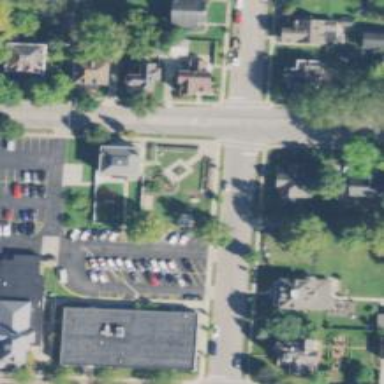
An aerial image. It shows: Historical war memorial.